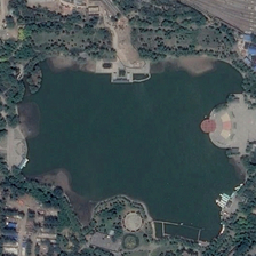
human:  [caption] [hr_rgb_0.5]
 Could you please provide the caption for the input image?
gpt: Green water green trees.

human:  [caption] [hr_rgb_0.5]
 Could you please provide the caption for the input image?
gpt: Green water and green trees.

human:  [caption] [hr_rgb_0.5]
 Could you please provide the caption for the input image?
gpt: Green green green tree.

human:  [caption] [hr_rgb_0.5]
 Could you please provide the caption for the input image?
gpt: Green trees of water.

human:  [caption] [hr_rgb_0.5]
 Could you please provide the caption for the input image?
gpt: Green water and green trees.